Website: apple
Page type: delivery-shipping
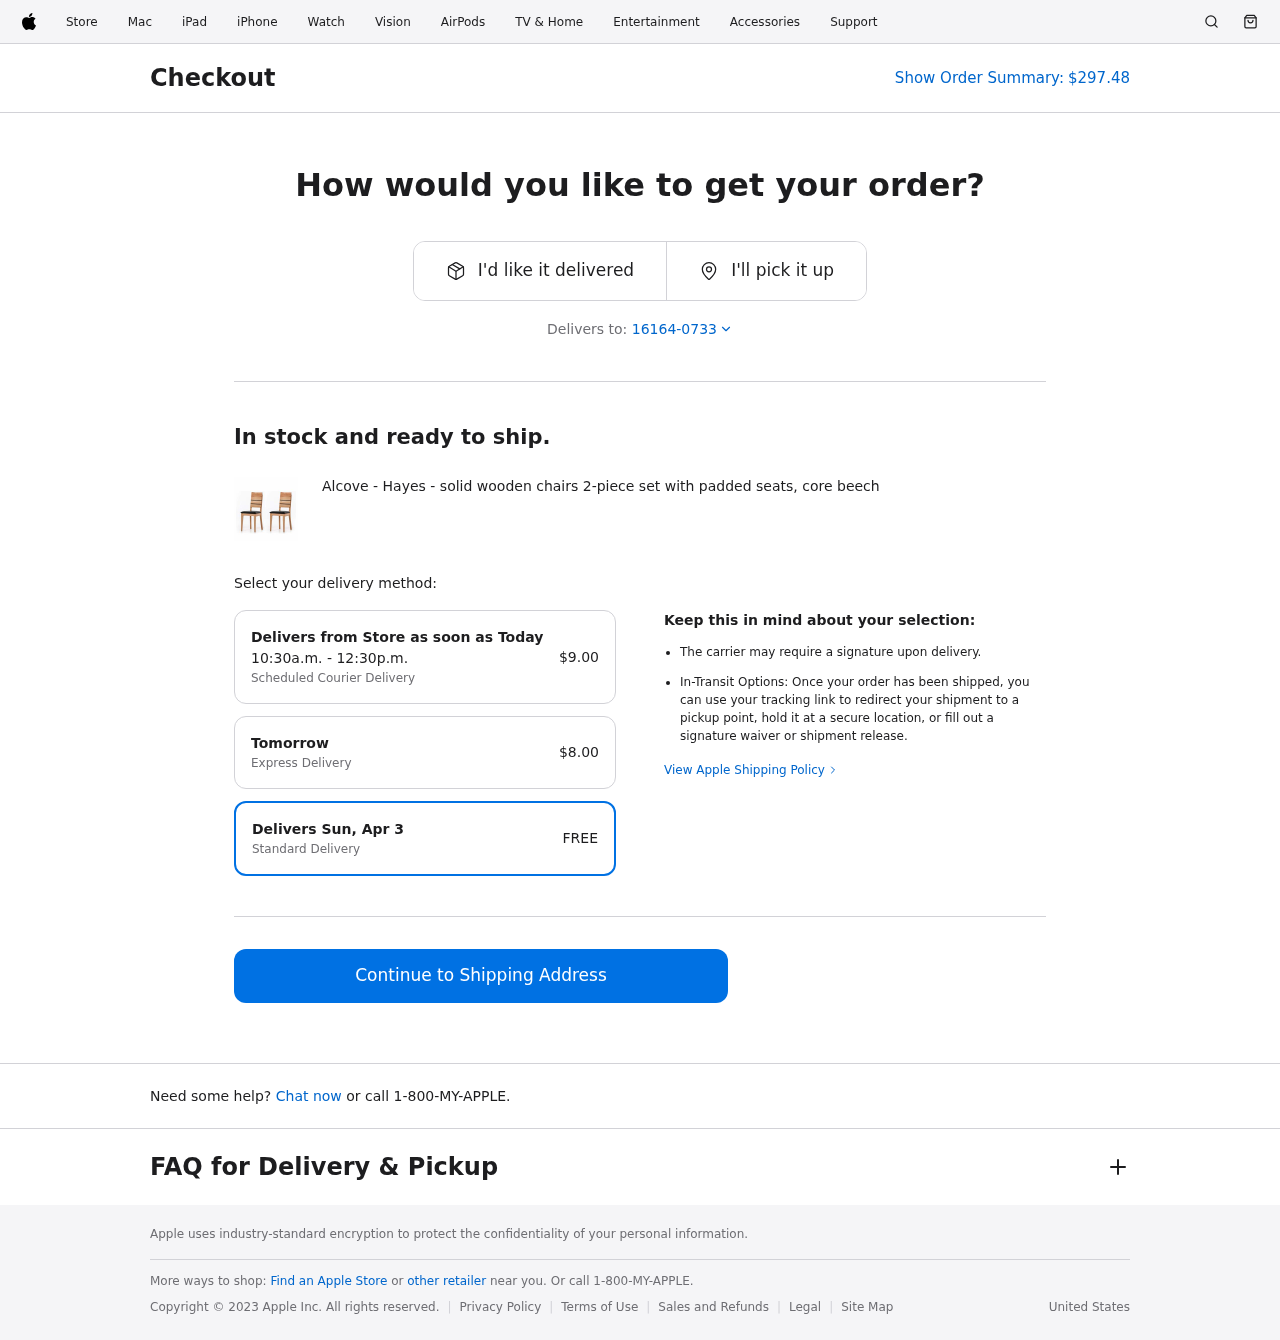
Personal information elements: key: PII_POSTCODE_FULL
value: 16164-0733
Product elements: key: PRODUCT1_NAME
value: Alcove - Hayes - solid wooden chairs 2-piece set with padded seats, core beech
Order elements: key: ORDER_TOTAL
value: $297.48
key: ORDER_DELIVERY_DATE_SAMEDAY
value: Today
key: ORDER_SHIPPING_COST_SAMEDAY
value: $9.00
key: ORDER_DELIVERY_DATE_EXPRESS
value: Tomorrow
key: ORDER_SHIPPING_COST_EXPRESS
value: $8.00
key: ORDER_DELIVERY_DATE
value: Delivers Sun, Apr 3
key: ORDER_SHIPPING_COST
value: FREE